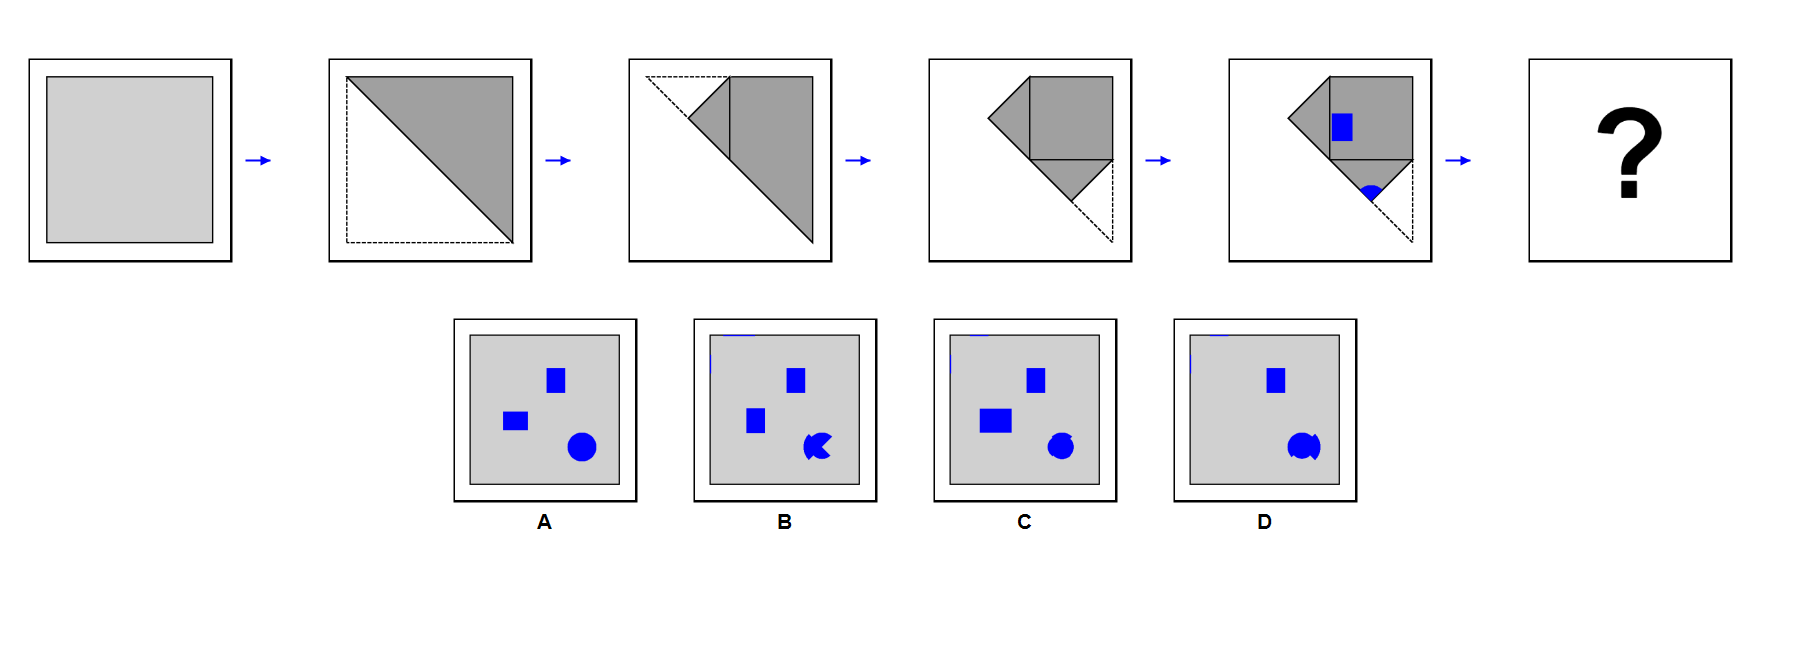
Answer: A